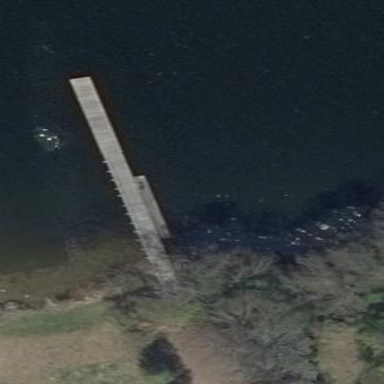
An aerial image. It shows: Man-made pier.